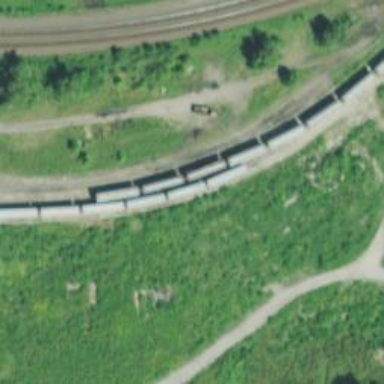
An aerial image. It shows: Rail spur service.